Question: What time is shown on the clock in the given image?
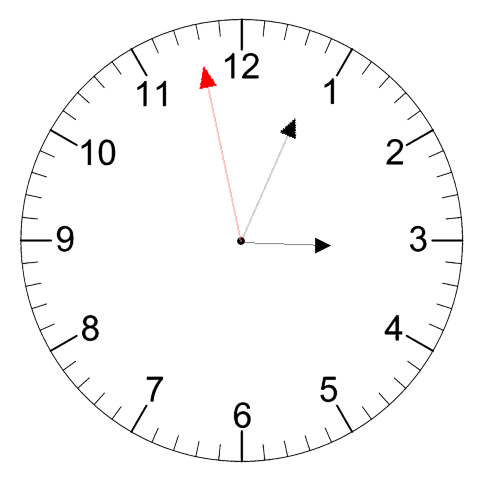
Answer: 03:03:58